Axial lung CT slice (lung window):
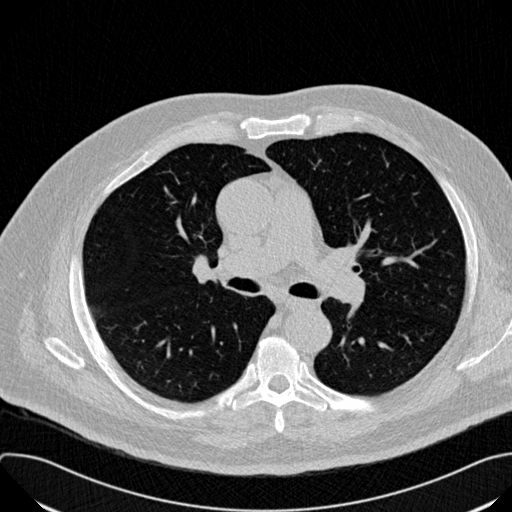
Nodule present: no